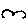
Label: bird